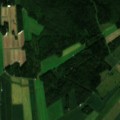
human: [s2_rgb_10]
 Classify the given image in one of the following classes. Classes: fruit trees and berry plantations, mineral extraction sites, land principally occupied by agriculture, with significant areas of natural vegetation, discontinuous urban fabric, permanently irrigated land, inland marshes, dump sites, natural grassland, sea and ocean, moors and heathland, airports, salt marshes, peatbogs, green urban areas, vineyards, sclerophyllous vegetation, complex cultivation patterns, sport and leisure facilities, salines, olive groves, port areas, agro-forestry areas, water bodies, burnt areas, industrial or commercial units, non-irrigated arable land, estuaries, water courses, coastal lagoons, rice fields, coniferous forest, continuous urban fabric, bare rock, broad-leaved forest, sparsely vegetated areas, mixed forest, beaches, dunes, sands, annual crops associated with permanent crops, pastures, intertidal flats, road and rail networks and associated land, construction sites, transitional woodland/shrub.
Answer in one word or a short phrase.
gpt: non-irrigated arable land, coniferous forest, mixed forest